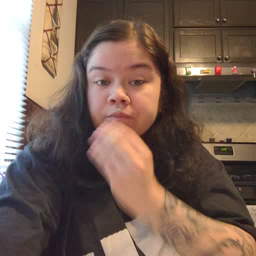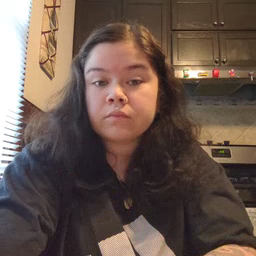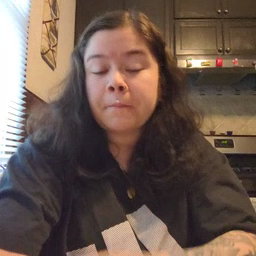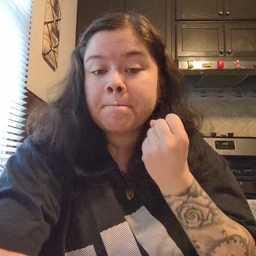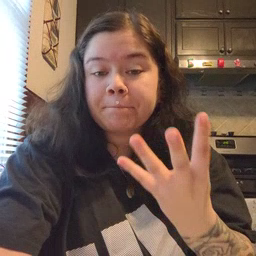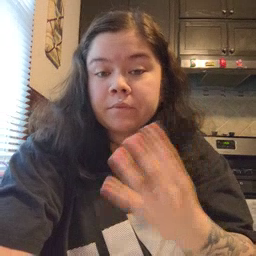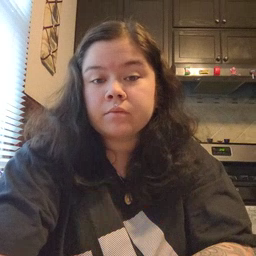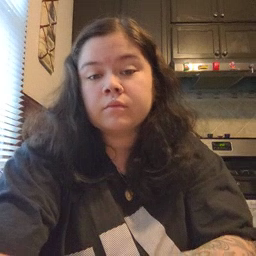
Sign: many